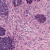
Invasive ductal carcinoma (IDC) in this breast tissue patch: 1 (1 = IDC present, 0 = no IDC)